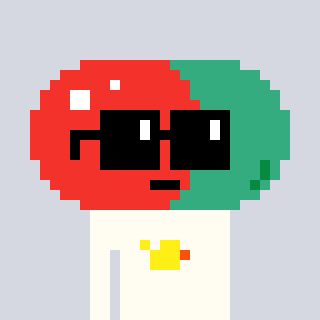
a pixel art character with square black sunglasses, a pill-shaped head and a grayscale-colored body on a cool background